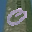
Label: 0